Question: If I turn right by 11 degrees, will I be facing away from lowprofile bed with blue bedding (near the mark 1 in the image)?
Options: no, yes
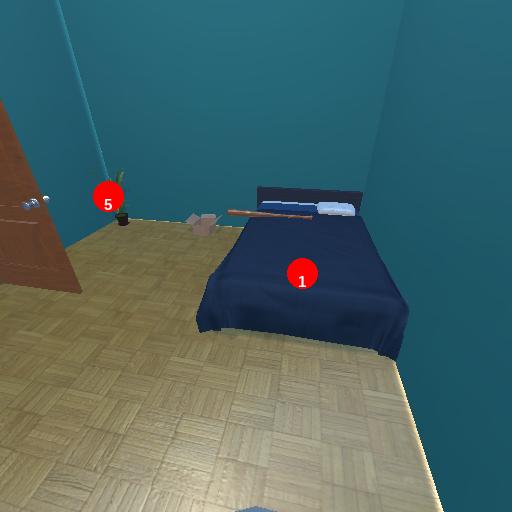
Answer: no